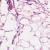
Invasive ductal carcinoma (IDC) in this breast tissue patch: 0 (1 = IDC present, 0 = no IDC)